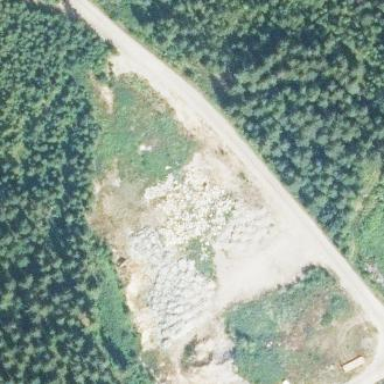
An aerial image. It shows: Quarry with gravel as the main resource.